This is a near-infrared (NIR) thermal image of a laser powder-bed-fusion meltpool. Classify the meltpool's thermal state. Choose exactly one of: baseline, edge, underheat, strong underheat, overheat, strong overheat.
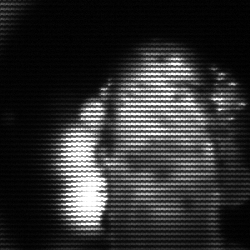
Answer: strong underheat